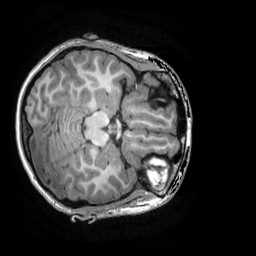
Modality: T1w
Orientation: axial
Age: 19
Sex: female
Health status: healthy
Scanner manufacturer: ge